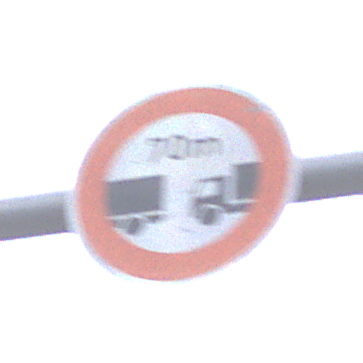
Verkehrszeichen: VerbotUnterschreitenMindestabstand
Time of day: MorningAfternoon
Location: Outdoor (Suburban)
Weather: Overcast
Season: NotSpecified
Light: Natural